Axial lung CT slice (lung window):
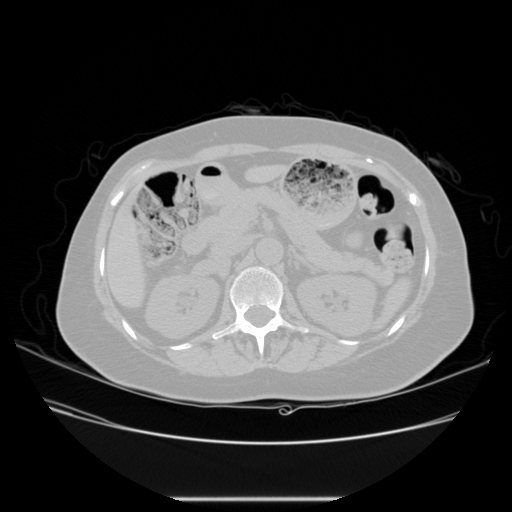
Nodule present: no